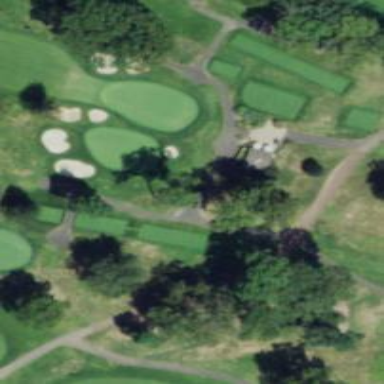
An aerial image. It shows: Path for both road and golf.